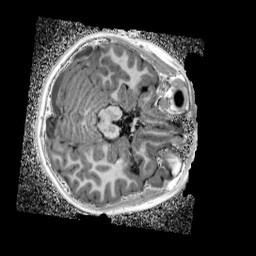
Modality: UNIT1_denoised
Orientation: axial
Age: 12
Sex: female
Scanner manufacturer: siemens
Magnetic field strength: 3 T
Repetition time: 4 s
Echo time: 0.00299 s